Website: slack
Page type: billing-address
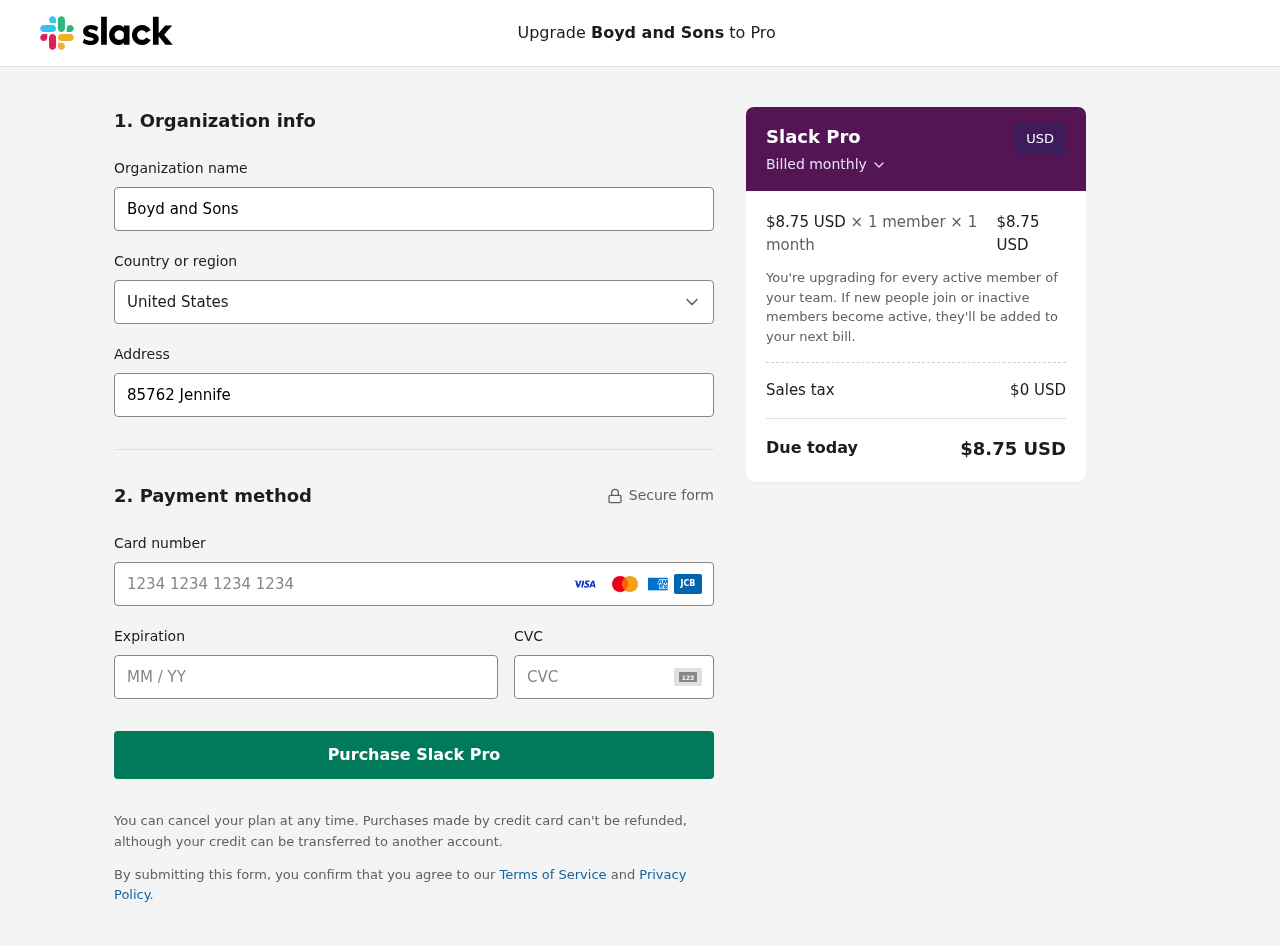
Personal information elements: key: PII_CARD_CVV
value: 631
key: PII_CARD_EXPIRY
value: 03/30
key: PII_CARD_NUMBER
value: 6549 8413 8676 2035
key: PII_COMPANY
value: Boyd and Sons
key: PII_COUNTRY
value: United States
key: PII_STREET
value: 85762 Jennifer Burg
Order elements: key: ORDER_PRICE_PER_MEMBER
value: $8.75 USD
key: ORDER_MEMBER_COUNT
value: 1
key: ORDER_MONTH_COUNT
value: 1
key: ORDER_SUBTOTAL
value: $8.75 USD
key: ORDER_TAX
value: $0
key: ORDER_TOTAL
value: $8.75 USD